Field crop: maize
Growth stage: 2
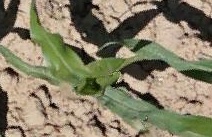
Species: maize